Question: For a template that includes a date field widget, non-date input fields will have their background colors changed per CSS. The same does not occur on the date widget. How should the background color of the date widget be effected? (Adding an attr array in the form class has no effect.)
A screenshot of the (small but real) difference:
Code samples:
Template:
'''
<td>{{ form_widget(form.fname, {'attr': {'class':'smallform'}}) }}
<td>{{ form_widget(form.sname, {'attr': {'class':'smallform'}}) }}
<td>{{ form_widget(form.dateAdded, {'attr': {'class':'smallform'} }) }}
'''
Form class:
'''
->add('fname', null, array('required' => false))
->add('sname', null, array('required' => false))
->add('dateAdded', 'date', array(
'widget' => 'choice',
'format' => 'MM/dd/yyyy',
'pattern' => '{{ year }}-{{ month }}-{{ day }}',
'years' => range(Date('Y'), Date('Y') - 5),
'required' => false,
'data' => date_create(),
))
'''
CSS:
'''
.smallform {
background-color: #f5f5f5;
font-size: 9pt;
color: #000066;
border: 1px solid #CCCC99;
}
'''
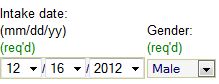
Answer: A less-than-subtle solution: modify the date widget in my application's customized copy of fields.html.twig. The more precise solution would be to define a specific widget for this, or figure out how to retain the class attribute all the way into the date widget:
'''
{% block date_widget %}
{% spaceless %}
{% if widget == 'single_text' %}
{{ block('form_widget_simple') }}
{% else %}
<div {{ block('widget_container_attributes') }}>
{{ date_pattern|replace({
'{{ year }}': form_widget(form.year, {'attr': {'class':'smallform'}}),
'{{ month }}': form_widget(form.month, {'attr': {'class':'smallform'}}),
'{{ day }}': form_widget(form.day, {'attr': {'class':'smallform'}}),
})|raw }}
</div>
{% endif %}
{% endspaceless %}
{% endblock date_widget %}
'''